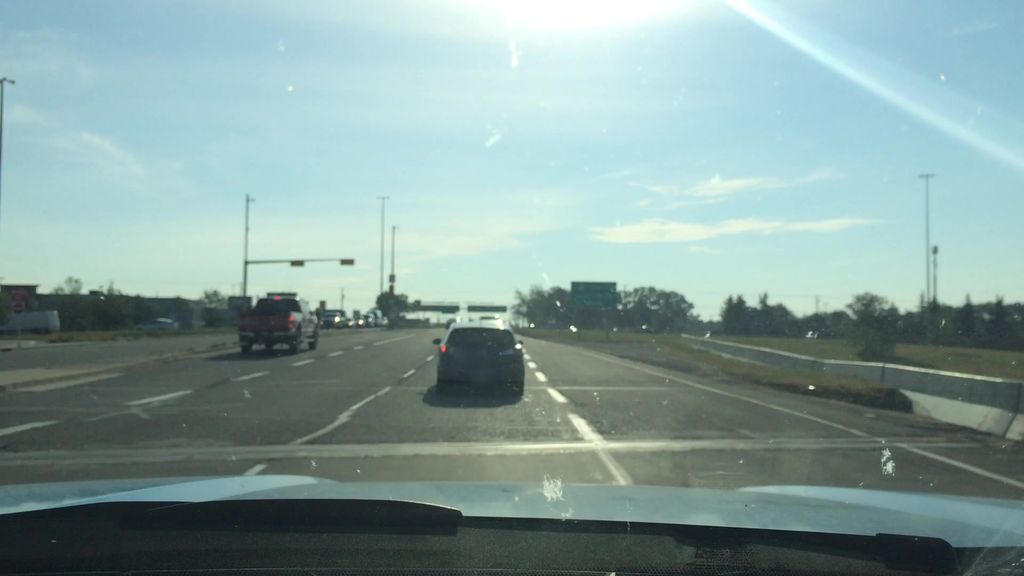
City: calgary